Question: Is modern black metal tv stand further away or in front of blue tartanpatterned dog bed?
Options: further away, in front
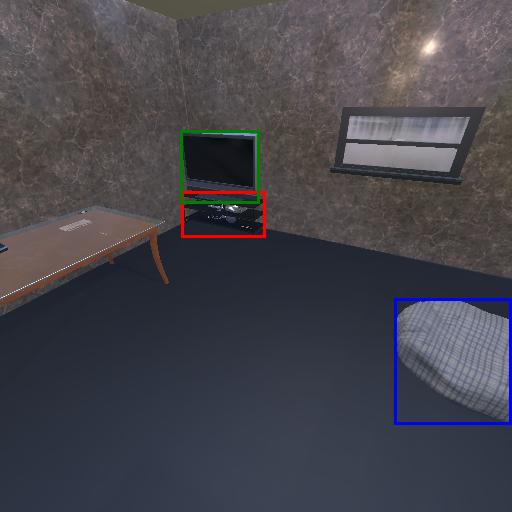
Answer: further away